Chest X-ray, AP view. Patient: 41 years old, sex M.
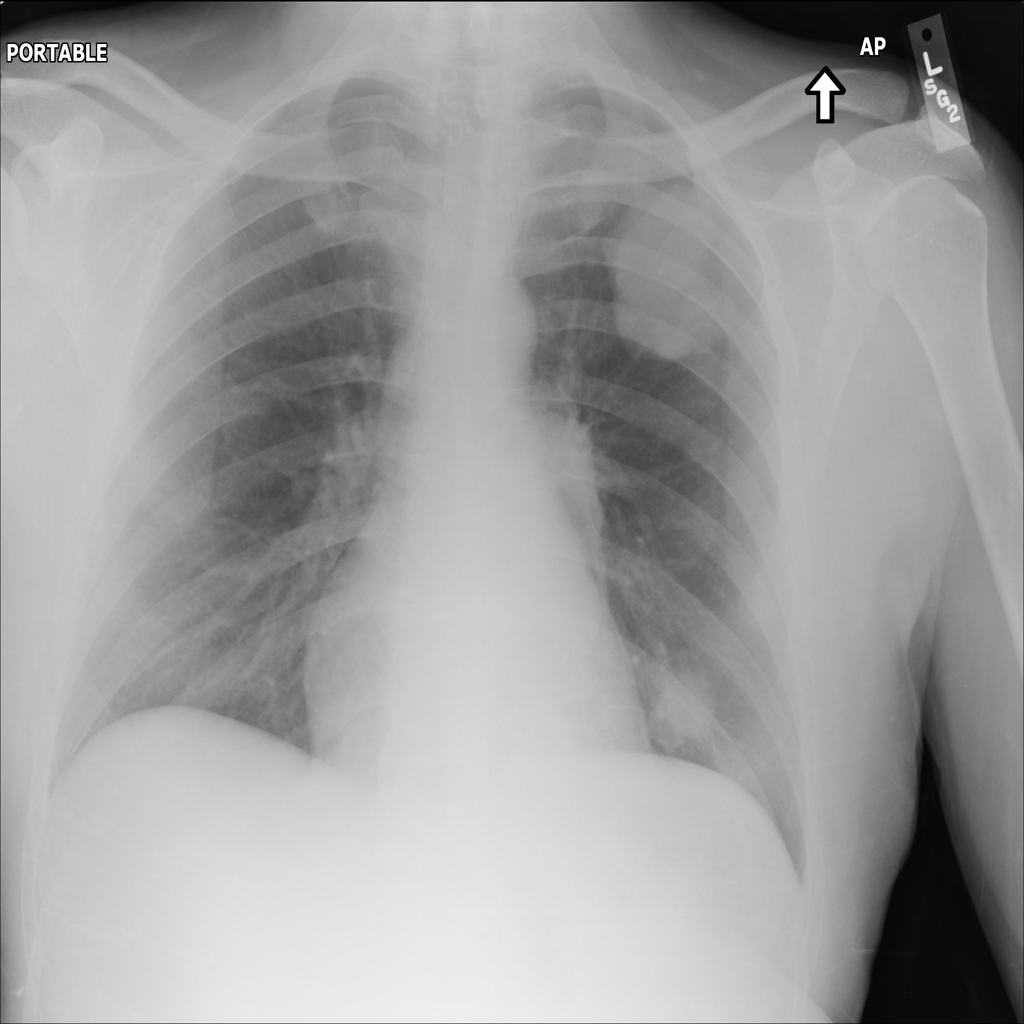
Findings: No Finding